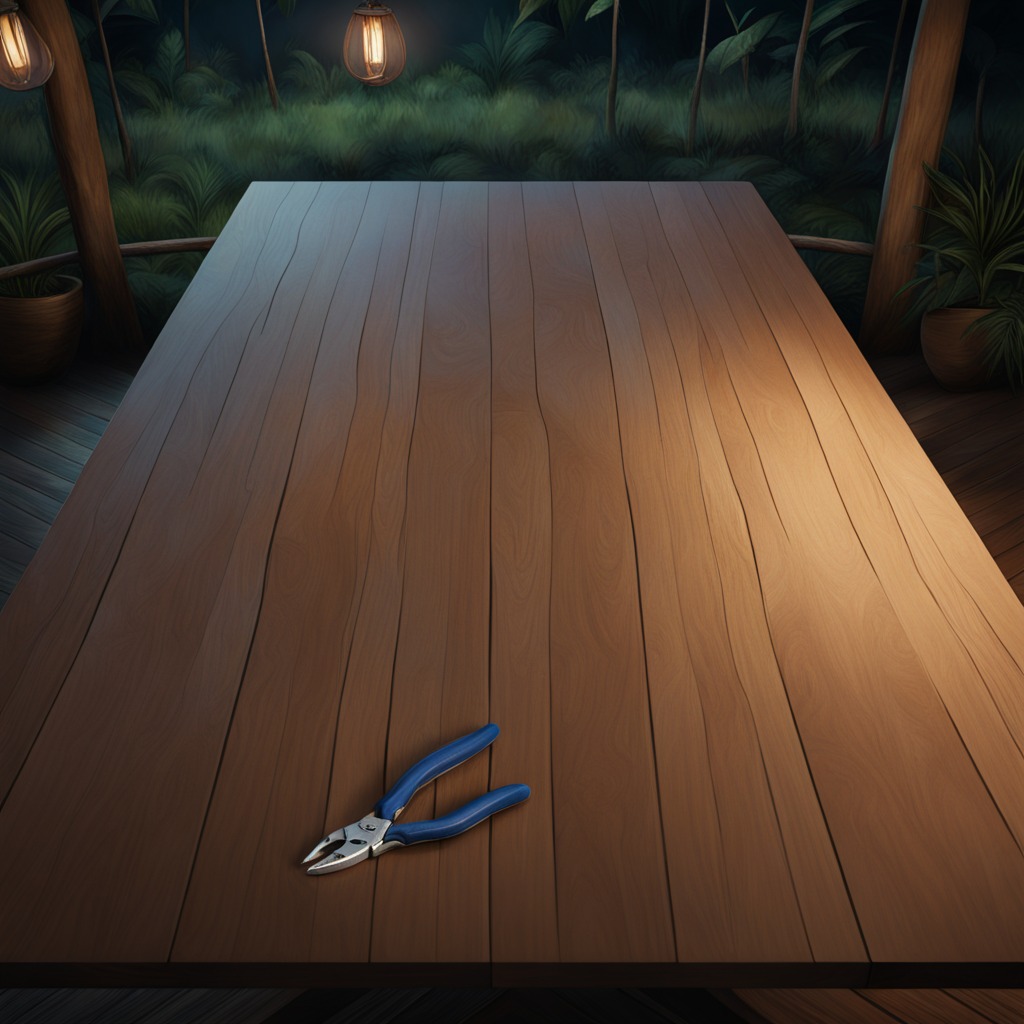
A plier is lying on a wooden table inside a jungle field workshop tent at night.